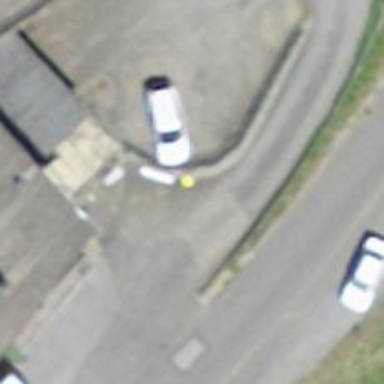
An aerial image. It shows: Post box.